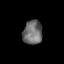
Tissue: prostate
Cell type: Endothelial cells
Senescence score: 0.7909
Nuclear area (px): 461
Mean DAPI intensity: 108.427